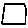
Label: square